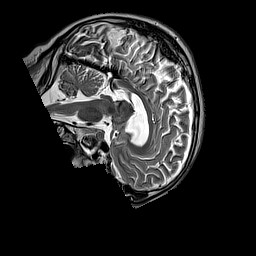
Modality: T2w
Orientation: sagittal
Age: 43
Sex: male
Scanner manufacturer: siemens
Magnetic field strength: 3 T
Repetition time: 3.2 s
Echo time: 0.212 s